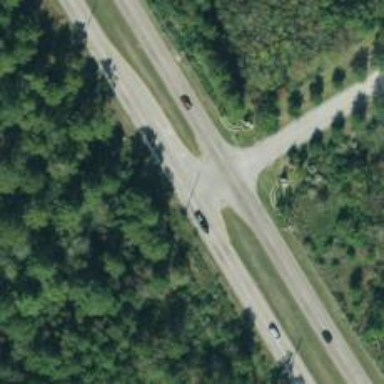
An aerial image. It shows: Secondary road.